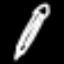
Label: pencil